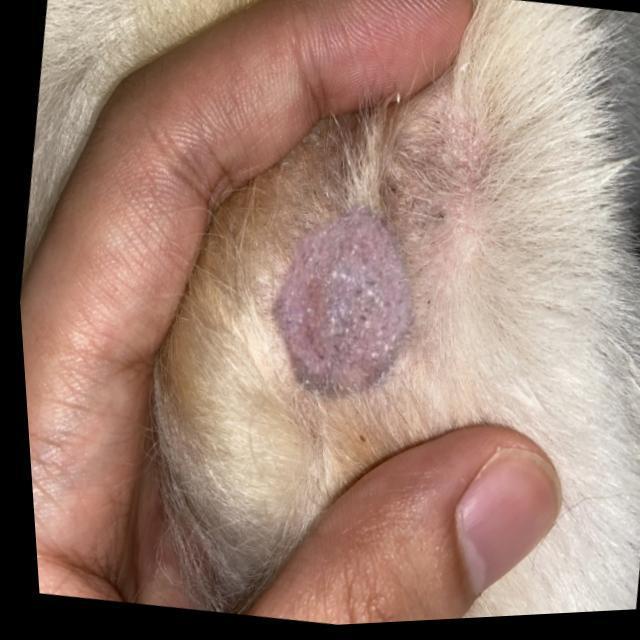
Canine ringworm (Dermatophytosis) — fungal infection caused by Microsporum or Trichophyton. Presents with circular alopecia, scaling, crusting, and broken hairs.